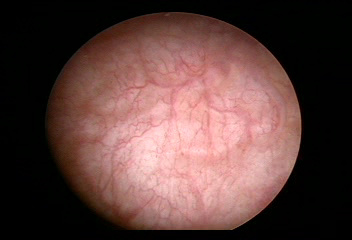
Modality: WLC
Class: Normal mucosa
Bladder cancer association: No